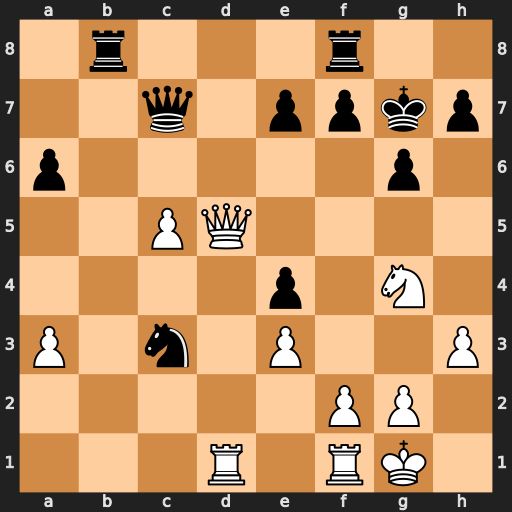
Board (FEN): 1r3r2/2q1ppkp/p5p1/2PQ4/4p1N1/P1n1P2P/5PP1/3R1RK1
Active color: w
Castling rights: -
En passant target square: -
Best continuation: Qd4+ f6 Qxc3